Interaction volume radius: 10 \u00c5
Interaction volume height: 20 \u00c5
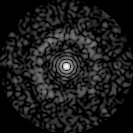
Disorder parameter: 0.8164